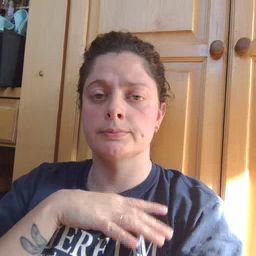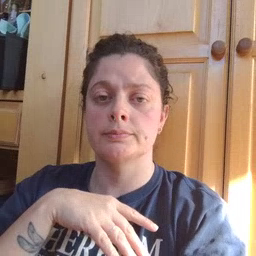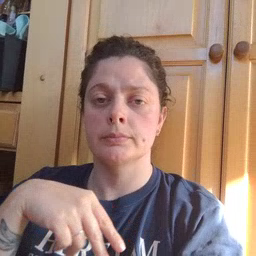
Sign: high